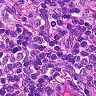
Metastatic tissue present: no